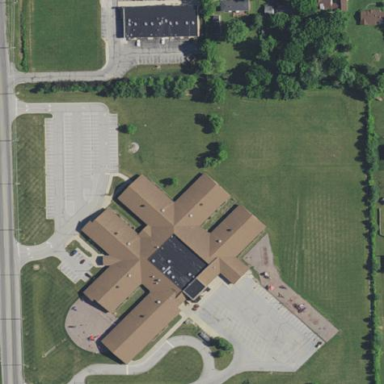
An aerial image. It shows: School.